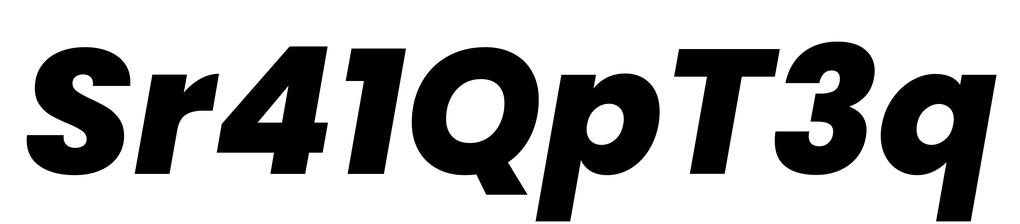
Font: Poppins-ExtraBoldItalic